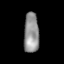
Tissue: lung
Cell type: T cells
Senescence score: 0.1987
Nuclear area (px): 597
Mean DAPI intensity: 144.926